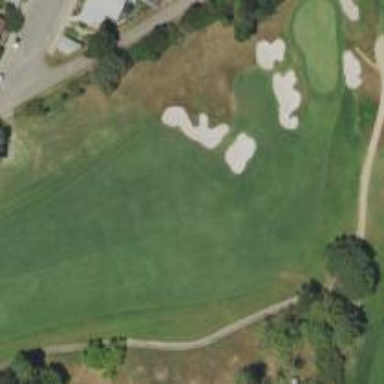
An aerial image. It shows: View of golf hole.